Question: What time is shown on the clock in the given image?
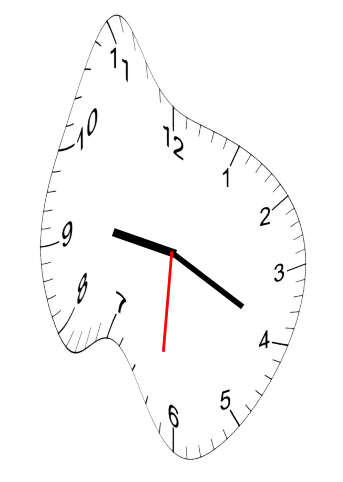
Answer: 09:19:31